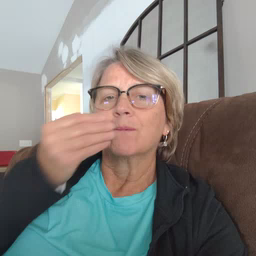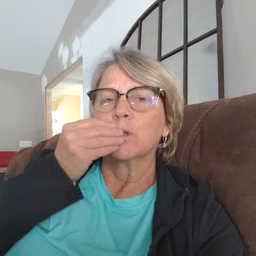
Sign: food